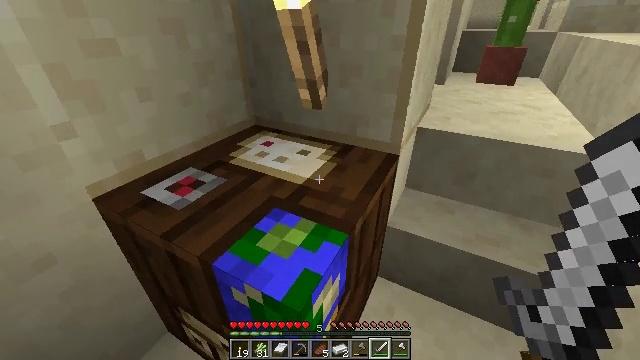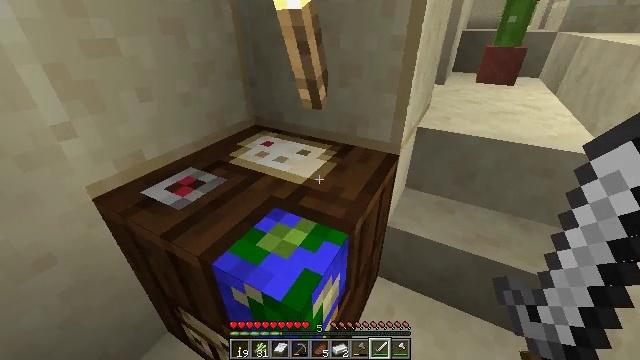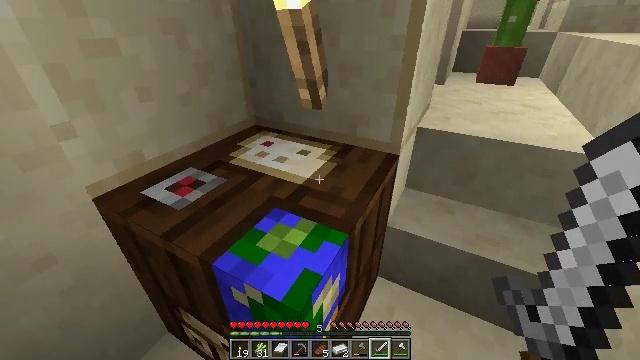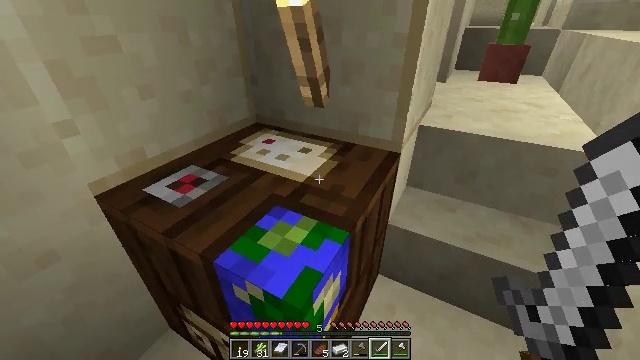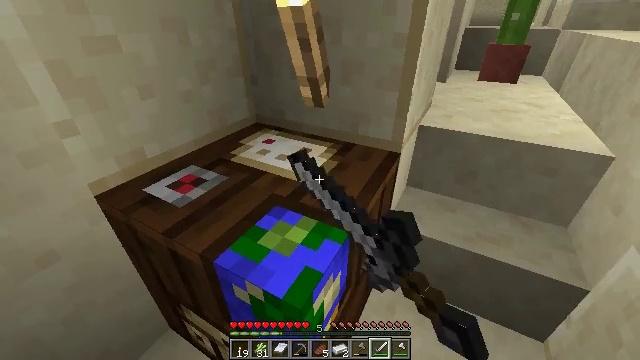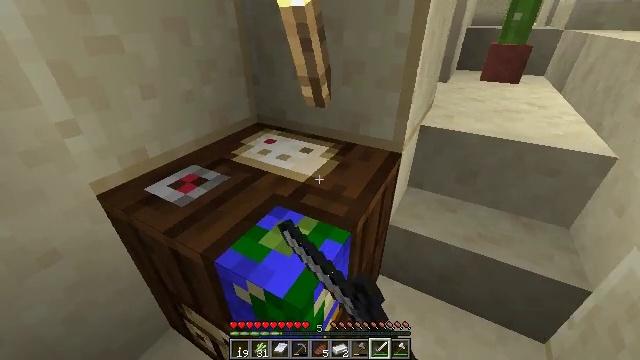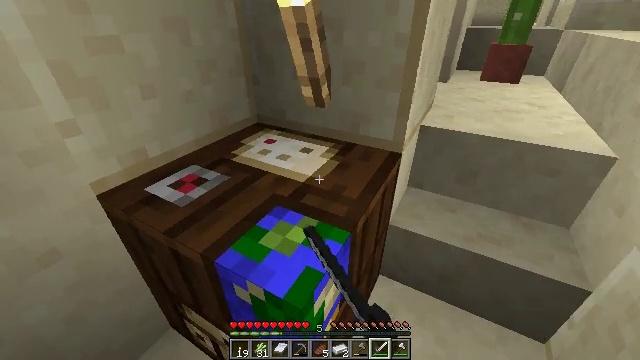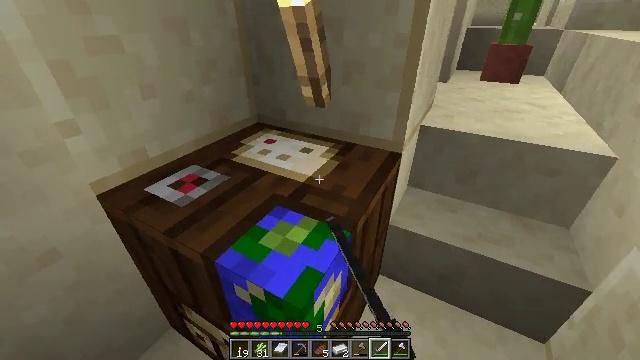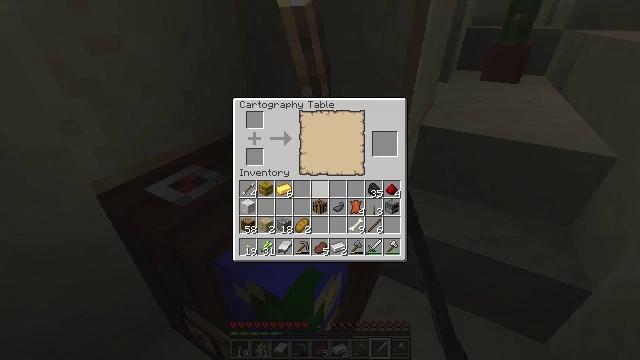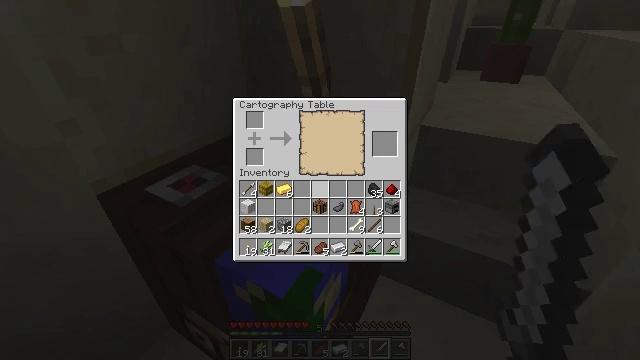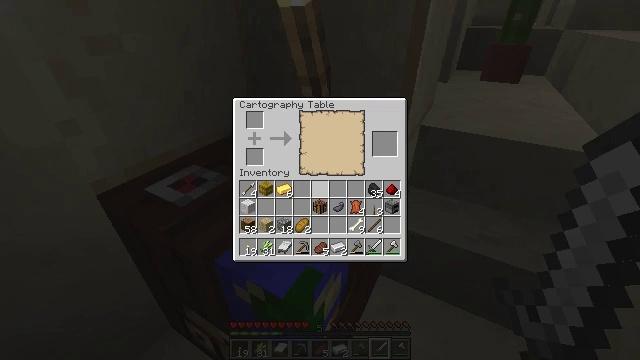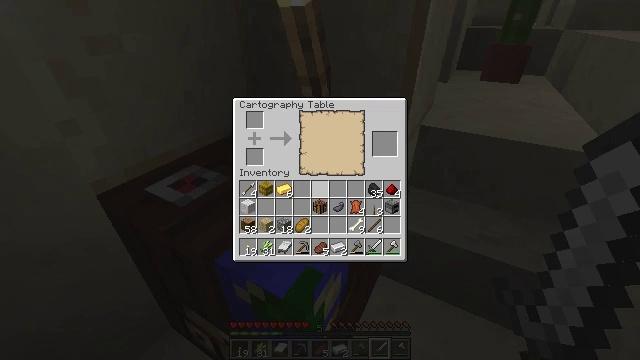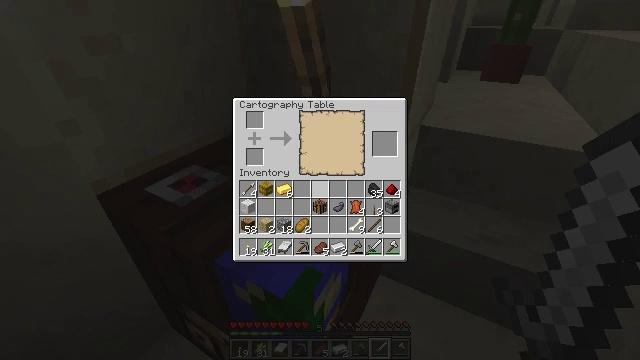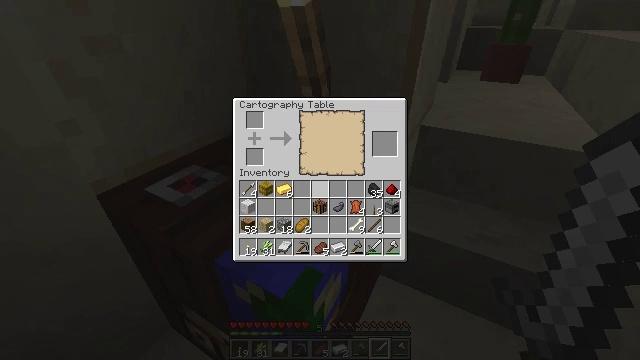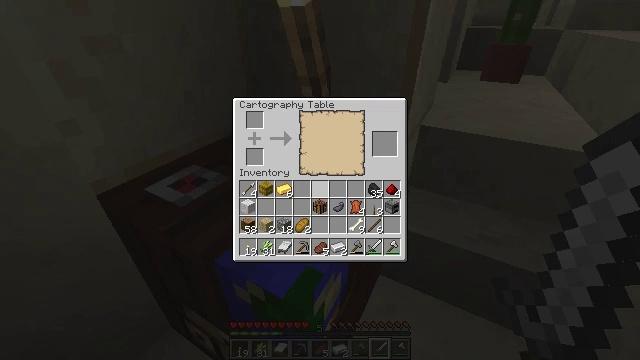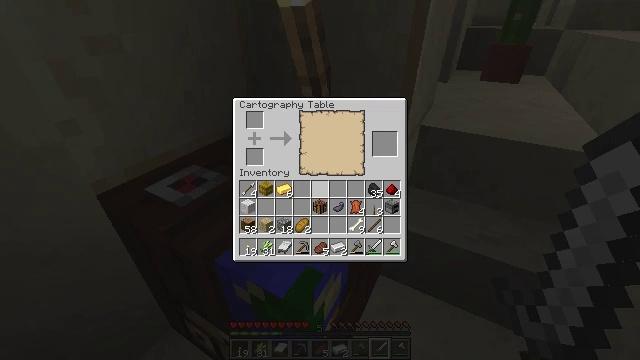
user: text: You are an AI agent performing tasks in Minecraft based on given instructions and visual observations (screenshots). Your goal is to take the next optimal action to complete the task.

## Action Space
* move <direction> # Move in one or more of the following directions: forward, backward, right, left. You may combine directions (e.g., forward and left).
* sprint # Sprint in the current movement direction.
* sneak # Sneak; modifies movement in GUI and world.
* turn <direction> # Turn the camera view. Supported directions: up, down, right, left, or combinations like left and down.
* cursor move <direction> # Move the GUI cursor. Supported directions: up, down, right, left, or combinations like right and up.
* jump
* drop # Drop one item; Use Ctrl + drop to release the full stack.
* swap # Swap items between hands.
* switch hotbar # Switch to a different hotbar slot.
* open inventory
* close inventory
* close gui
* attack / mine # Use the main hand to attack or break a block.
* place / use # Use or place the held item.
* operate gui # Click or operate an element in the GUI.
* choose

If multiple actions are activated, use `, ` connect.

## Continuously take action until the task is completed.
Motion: motion action
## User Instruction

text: Gather the smooth sandstone slab.
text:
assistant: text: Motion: no_op
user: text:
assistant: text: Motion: no_op
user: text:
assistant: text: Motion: use / place
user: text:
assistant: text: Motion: use / place
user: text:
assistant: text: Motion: use / place
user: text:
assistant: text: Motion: use / place
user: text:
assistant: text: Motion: no_op
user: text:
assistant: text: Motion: no_op
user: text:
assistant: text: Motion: no_op
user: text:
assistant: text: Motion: no_op
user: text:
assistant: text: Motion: no_op
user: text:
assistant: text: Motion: no_op
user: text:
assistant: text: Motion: no_op
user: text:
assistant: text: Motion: no_op
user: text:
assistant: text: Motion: no_op
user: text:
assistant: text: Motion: no_op
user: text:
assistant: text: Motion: no_op
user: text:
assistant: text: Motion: no_op
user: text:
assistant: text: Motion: no_op
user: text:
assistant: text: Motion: no_op
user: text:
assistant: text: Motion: no_op
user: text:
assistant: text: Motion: no_op
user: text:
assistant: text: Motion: no_op
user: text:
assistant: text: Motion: no_op
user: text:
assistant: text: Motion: no_op
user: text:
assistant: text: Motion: no_op
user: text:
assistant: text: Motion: no_op
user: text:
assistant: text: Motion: no_op
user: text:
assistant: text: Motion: no_op
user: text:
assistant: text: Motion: no_op